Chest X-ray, PA view. Patient: 51 years old, sex M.
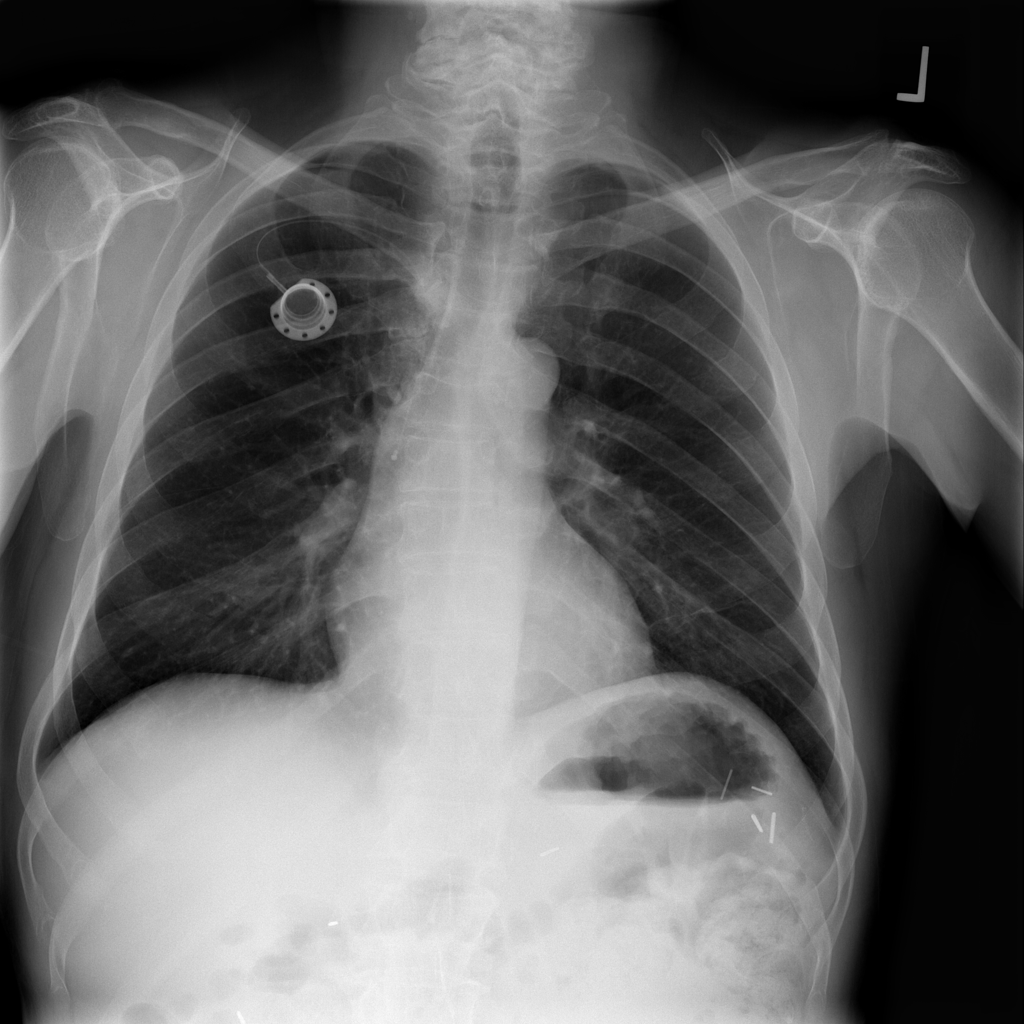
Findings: No Finding